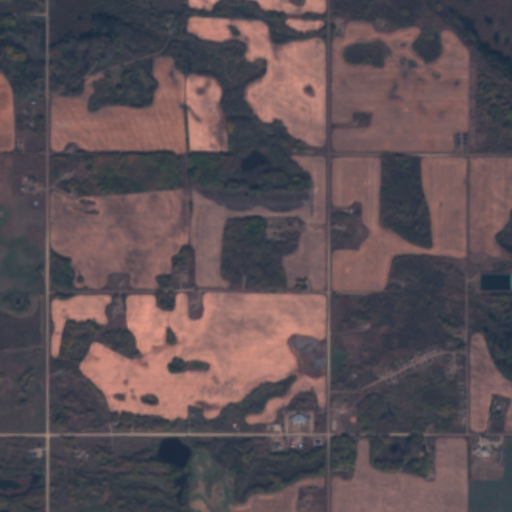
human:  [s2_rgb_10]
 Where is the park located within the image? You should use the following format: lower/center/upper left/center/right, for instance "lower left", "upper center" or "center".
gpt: The park is located in the lower right of the image.
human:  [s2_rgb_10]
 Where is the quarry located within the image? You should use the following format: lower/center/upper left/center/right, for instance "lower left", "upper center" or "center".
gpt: The quarry is located in the lower left of the image.
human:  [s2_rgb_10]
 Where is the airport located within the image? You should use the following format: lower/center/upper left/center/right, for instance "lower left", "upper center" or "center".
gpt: There is no airport in the image.